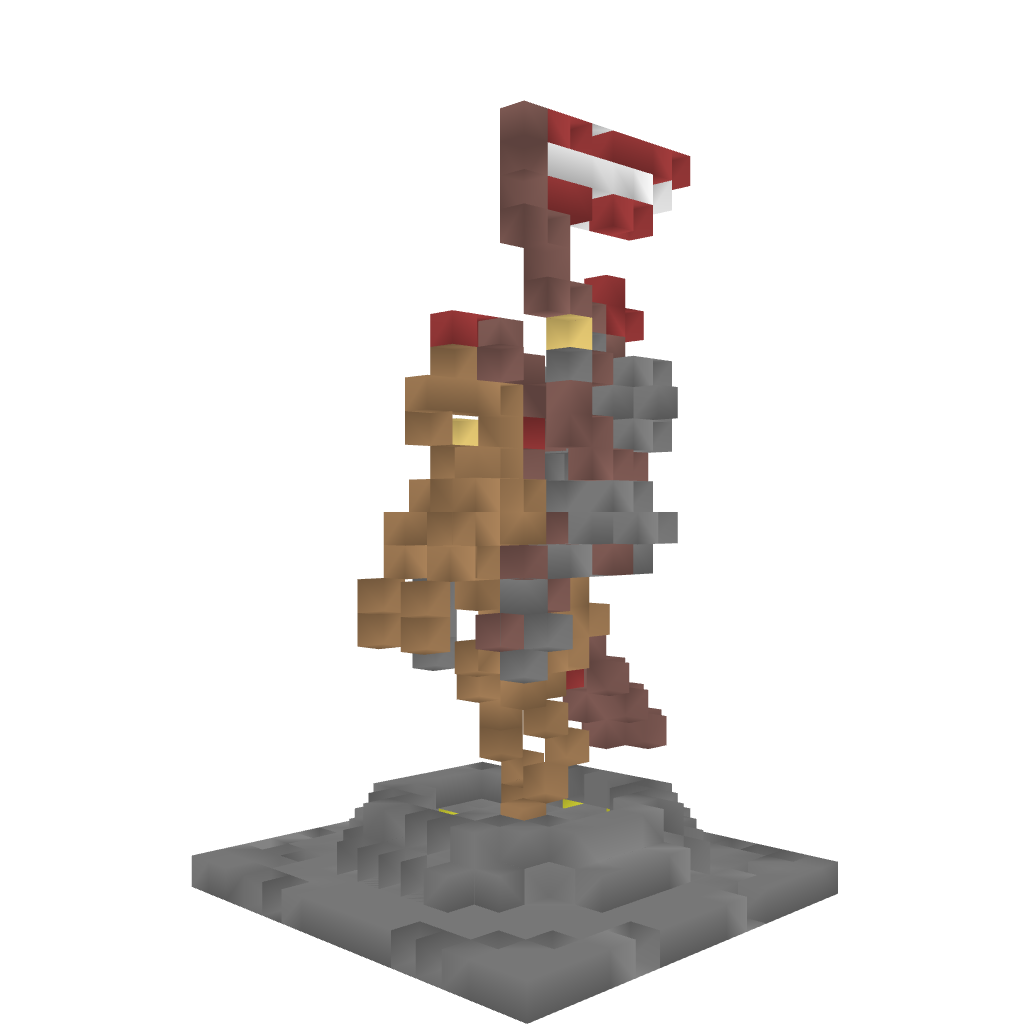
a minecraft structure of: Knight and horse statue very high quality